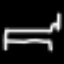
Label: bed